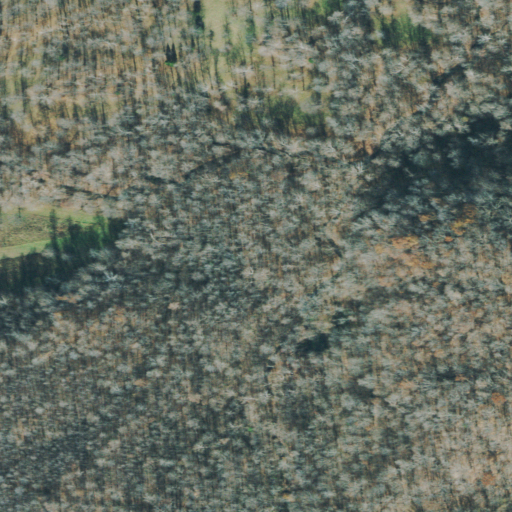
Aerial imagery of valley in Tennessee named Spring Hollow containing deciduous forest, woody wetlands, and mixed forest